Brain MRI, t1w sequence, axial 2D slice.
Patient: age 30, sex M, weight 95 kg, height 1.95 m
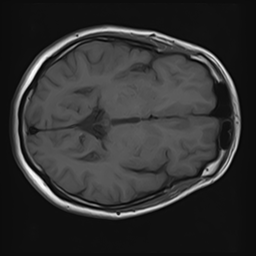